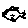
Label: fish